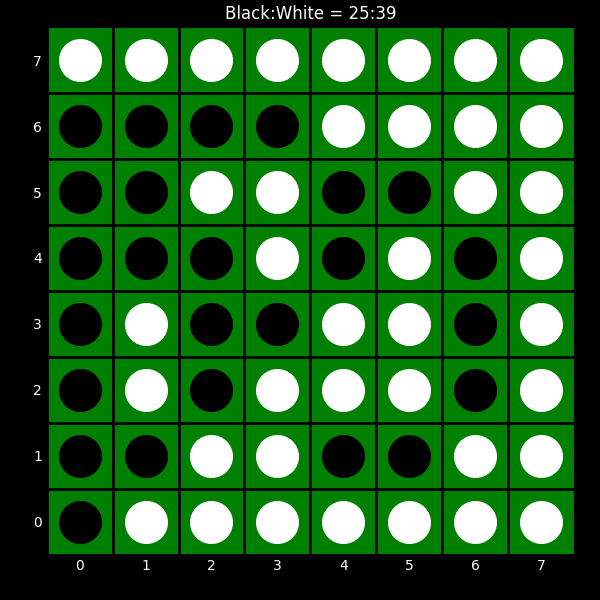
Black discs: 25
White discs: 39